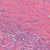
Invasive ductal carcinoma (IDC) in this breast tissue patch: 1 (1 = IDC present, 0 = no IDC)